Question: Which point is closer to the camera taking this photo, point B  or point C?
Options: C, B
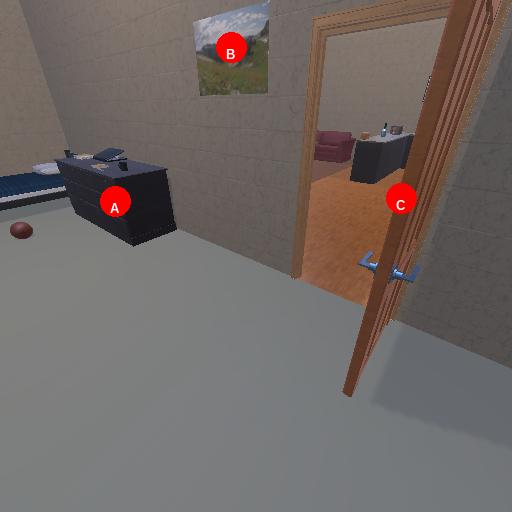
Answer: C